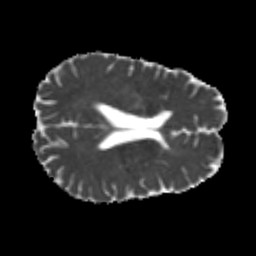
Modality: MD
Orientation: axial
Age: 26
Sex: male
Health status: healthy
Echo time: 0.074 s